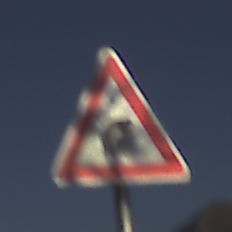
Verkehrszeichen: KurveRechts
Umgebung: Outdoor, Nature
Tageszeit: SunriseSunset
Wetter: Clear
Licht: Natural
Jahreszeit: NotSpecified
Kontrast: HighContrast